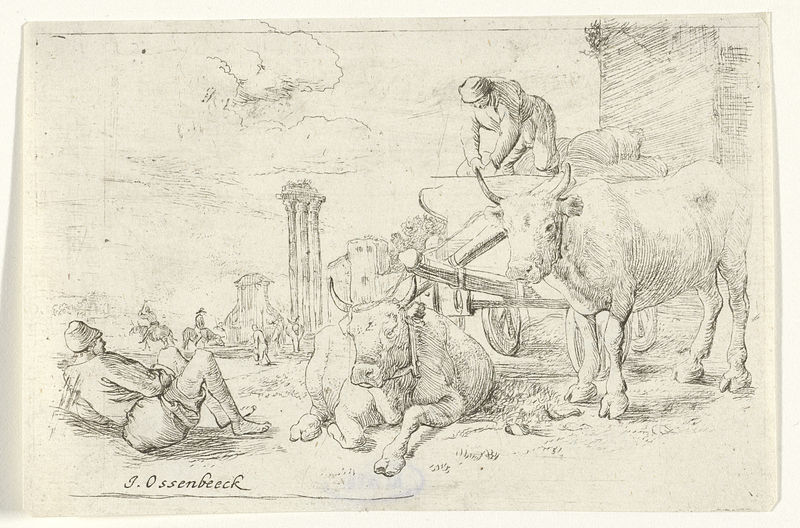
Titel: Ossenkar
Künstler: Jan van Ossenbeeck
Standort: Amsterdam
Institution: Rijksmuseum
Schlagwörter: columns, hat, men, people, black, sitting, picture, cloud, clouds, sky, field, nature, drawing, ruin, ruins, animals, sketch, pen, outside, rural, pastoral, cart, antique, rome, ink, ground, pencil, carriage, cattle, cow, cows, farm, farmer, horse, wagon, outdoors, hoof, horn, horns, lying, oxen, work, working, shepherd, lie, rest, wheel, countryside, farming, rider, plow, ox, laying, bulls, field work, h, sacks, charriot, gravure, backs, yoke, oxes, hoves, ossenbeeck, g. ossenbeeck, prent, tekening, voorstudie, platte land, koe, ets, boeren, stieren